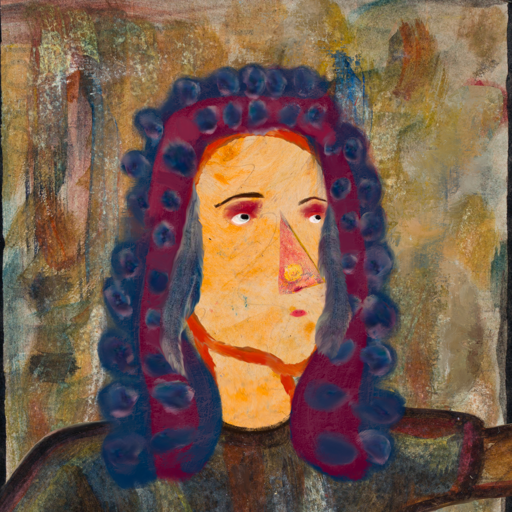
Background: Pipe, Head And Neck Side: Experience, Face Side: Irani, Bust: Mosgoul, Hair Side: Hill_Girl, Head Accessory: Blank, Second Necklace: Blank, Necklace: Blank, Baby: Blank